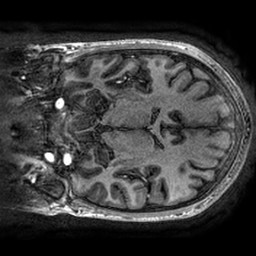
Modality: T1w
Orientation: coronal
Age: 30
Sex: female
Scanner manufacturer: ge
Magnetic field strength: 3 T
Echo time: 0.002736 s